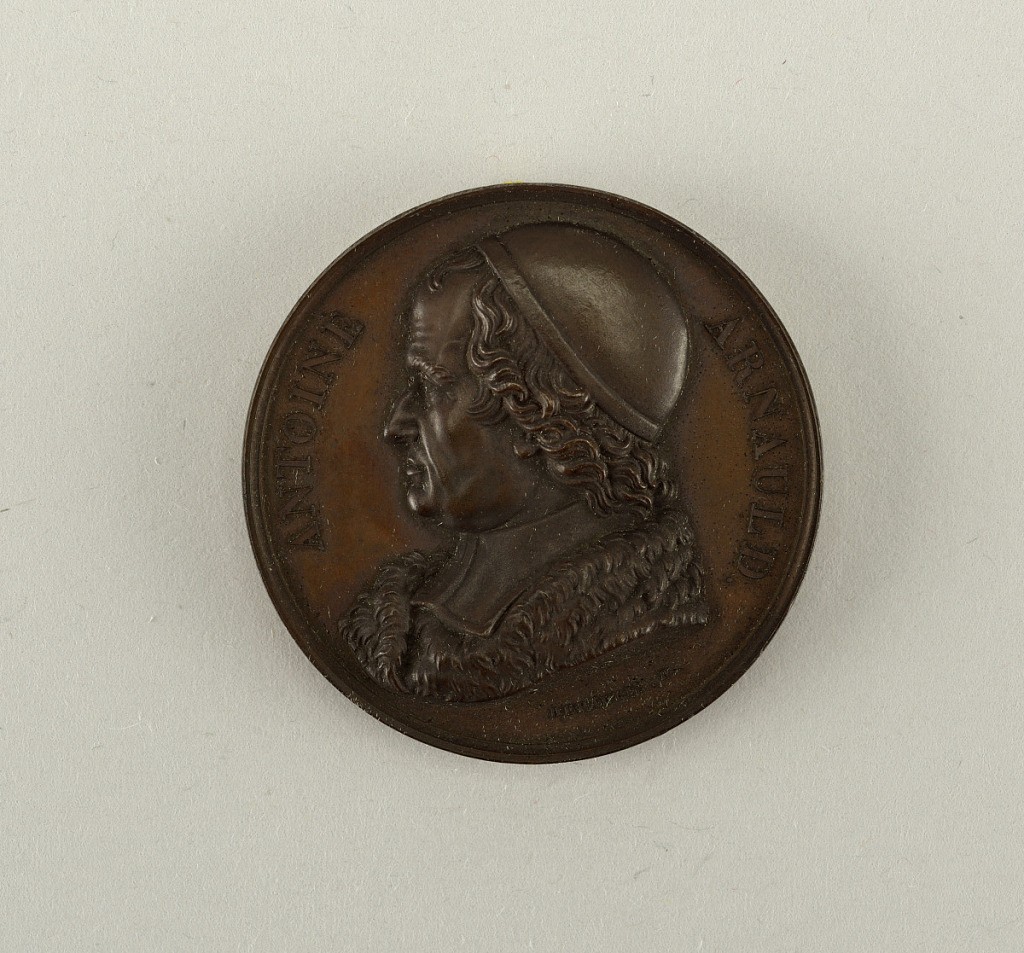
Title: Galerie métallique des grands hommes français (Great Men of France)
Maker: Alexis Joseph Depaulis, French, 1792 - 1867
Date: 1817
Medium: Cast bronze
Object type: Medal
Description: Bust of Antoine Arnauld (1612 -1694).